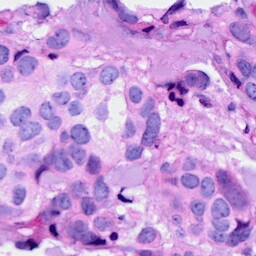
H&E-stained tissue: Breast